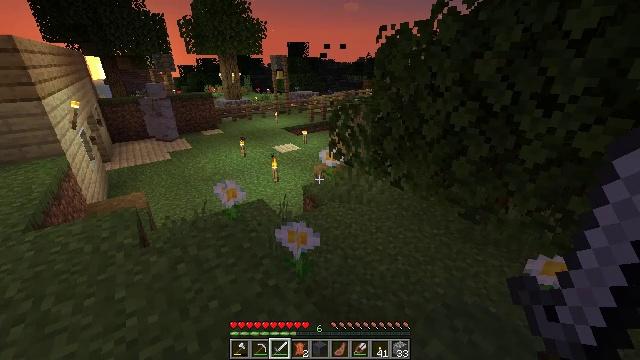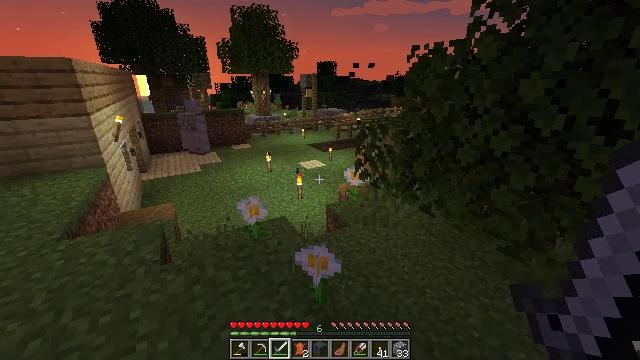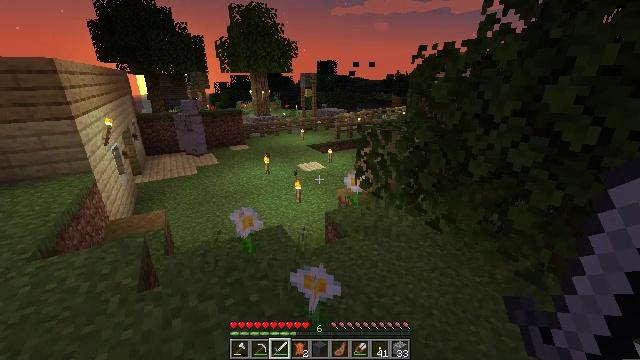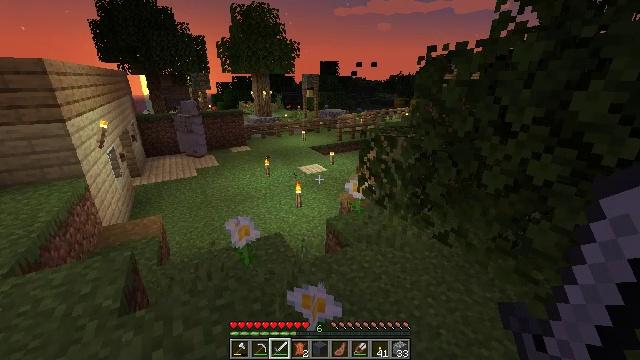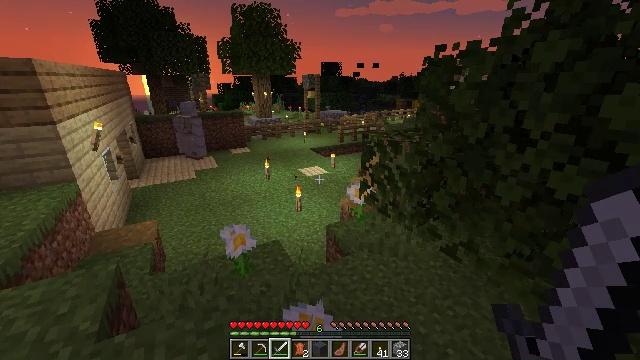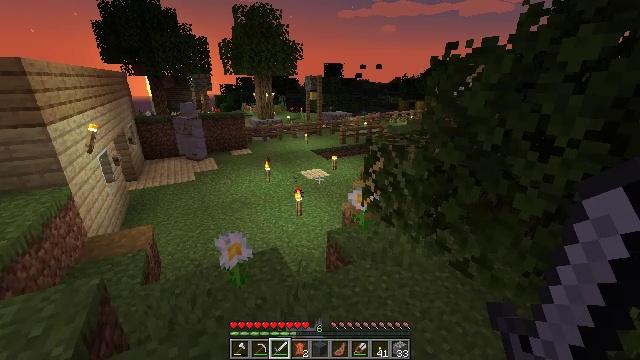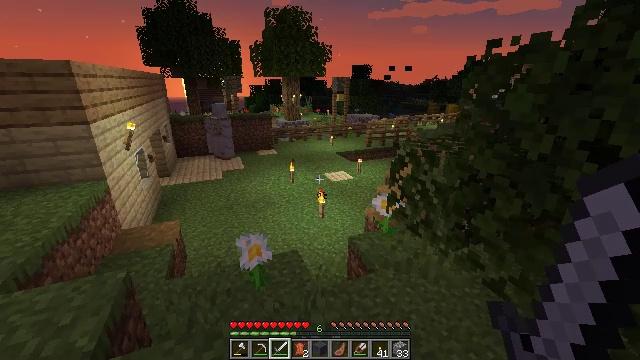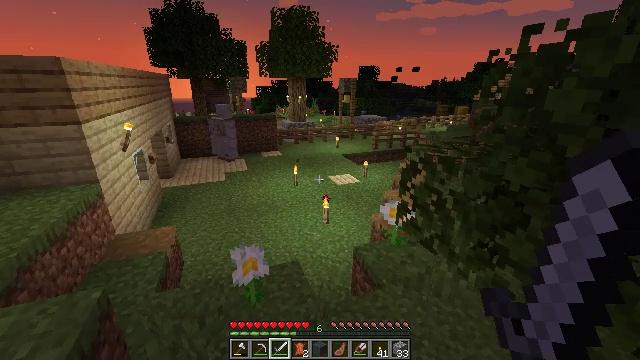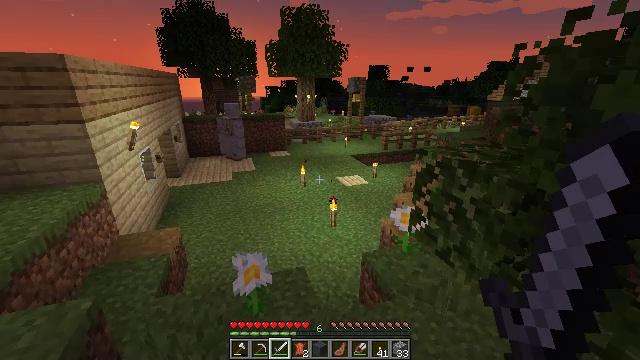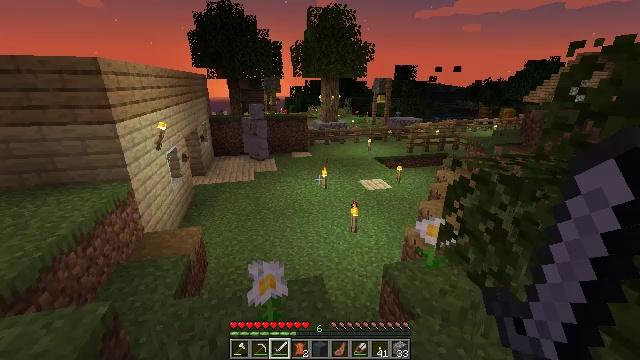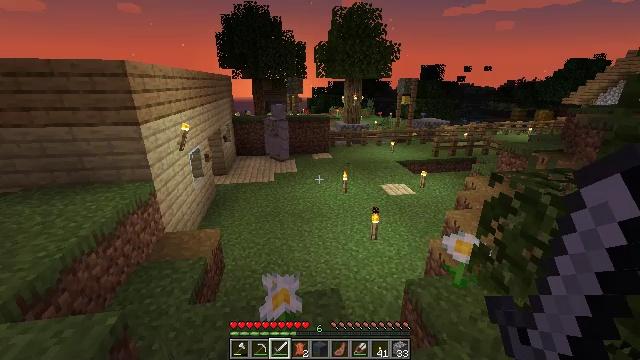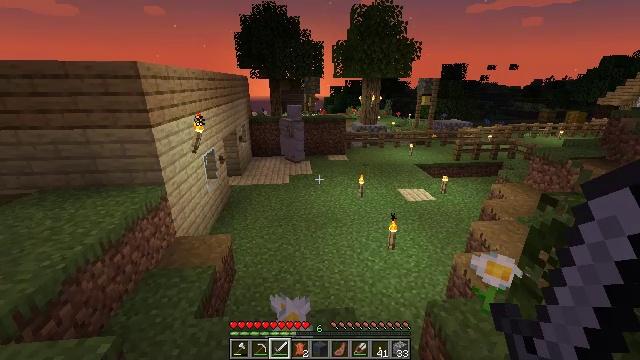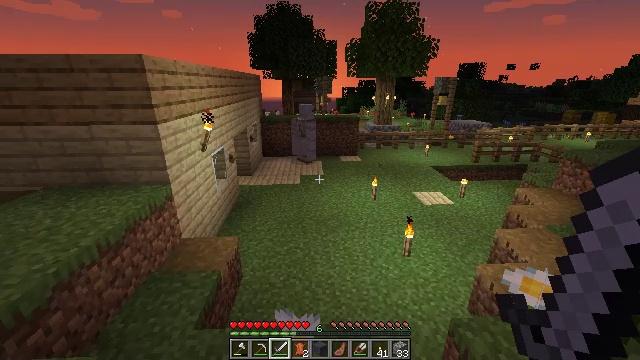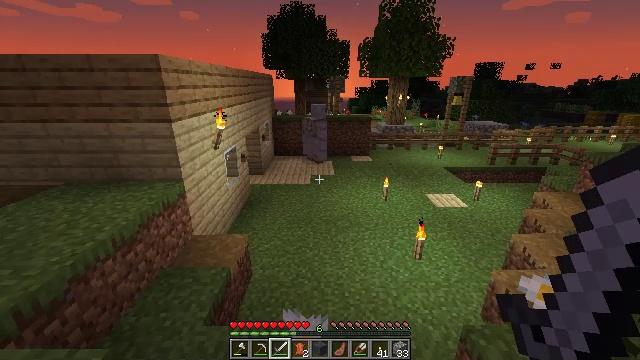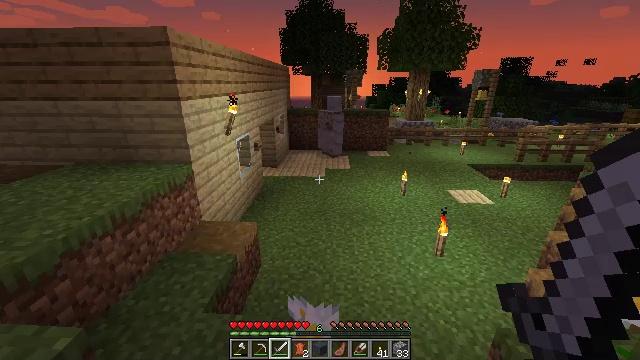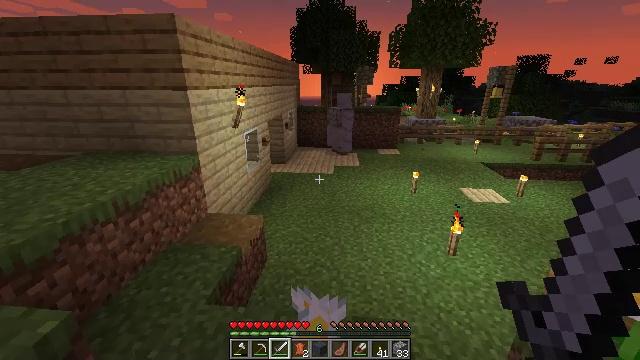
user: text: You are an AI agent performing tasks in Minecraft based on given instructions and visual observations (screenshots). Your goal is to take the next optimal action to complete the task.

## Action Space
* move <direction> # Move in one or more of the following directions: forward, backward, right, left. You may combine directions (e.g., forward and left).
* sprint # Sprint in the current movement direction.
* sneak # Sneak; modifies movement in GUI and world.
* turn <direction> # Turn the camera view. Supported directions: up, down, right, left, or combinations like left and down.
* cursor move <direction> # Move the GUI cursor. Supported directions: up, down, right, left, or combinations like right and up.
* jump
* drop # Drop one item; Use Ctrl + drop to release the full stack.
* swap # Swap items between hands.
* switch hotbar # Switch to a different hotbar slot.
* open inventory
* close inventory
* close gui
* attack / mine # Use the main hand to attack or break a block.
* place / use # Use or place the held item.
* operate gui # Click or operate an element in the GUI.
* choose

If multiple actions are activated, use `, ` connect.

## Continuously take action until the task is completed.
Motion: motion action
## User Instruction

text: Pull up beetroots from the soil.
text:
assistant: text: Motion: move forward, turn left and up
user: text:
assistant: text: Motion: move forward
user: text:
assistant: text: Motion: move forward
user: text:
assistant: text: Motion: move forward
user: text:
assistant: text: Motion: move forward
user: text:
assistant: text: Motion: move forward, turn left
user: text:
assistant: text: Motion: move forward, turn left
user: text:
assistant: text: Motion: move forward, turn left
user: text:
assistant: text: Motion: move forward, turn left
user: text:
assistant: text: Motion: move forward, turn left
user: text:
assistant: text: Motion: move forward, turn left
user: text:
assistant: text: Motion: move forward, turn left
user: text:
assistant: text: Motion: move forward, turn left
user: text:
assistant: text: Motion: move forward, turn left
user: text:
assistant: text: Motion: move forward, turn left
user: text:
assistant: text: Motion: move forward
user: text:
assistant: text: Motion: move forward
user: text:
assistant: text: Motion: move forward
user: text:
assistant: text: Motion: move forward
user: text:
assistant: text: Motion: move forward
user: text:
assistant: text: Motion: move forward
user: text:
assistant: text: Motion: move forward
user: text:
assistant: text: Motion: move forward
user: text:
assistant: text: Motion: move forward, turn right
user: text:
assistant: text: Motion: move forward, turn right
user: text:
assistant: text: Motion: move forward, turn right
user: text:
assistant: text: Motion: move forward
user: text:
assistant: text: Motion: move forward
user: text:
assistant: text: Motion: move forward
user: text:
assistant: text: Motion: move forward